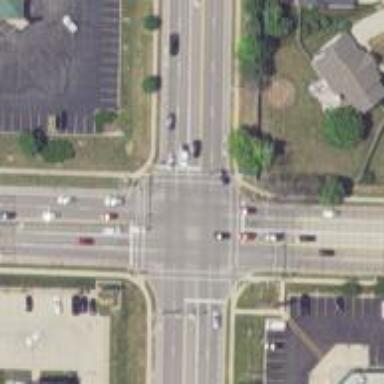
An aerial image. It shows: Crossing with marked lines on the road.